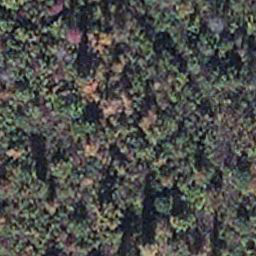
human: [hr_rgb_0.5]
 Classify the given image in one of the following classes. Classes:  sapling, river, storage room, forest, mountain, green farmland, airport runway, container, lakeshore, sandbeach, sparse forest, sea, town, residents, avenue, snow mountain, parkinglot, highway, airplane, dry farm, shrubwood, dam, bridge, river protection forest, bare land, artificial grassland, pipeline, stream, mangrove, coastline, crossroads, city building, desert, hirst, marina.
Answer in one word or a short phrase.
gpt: mangrove